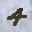
Label: 4